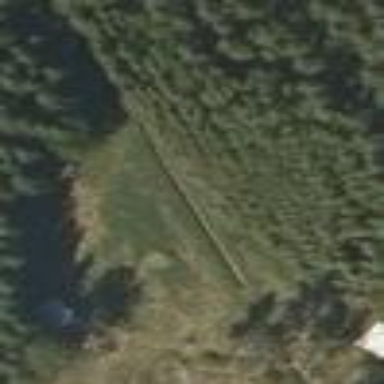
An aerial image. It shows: Unpaved shooting pitch for leisure activities.